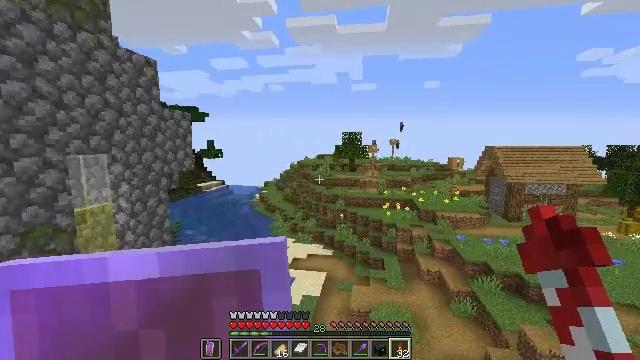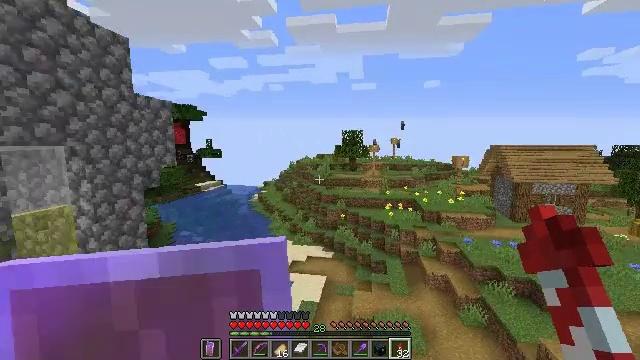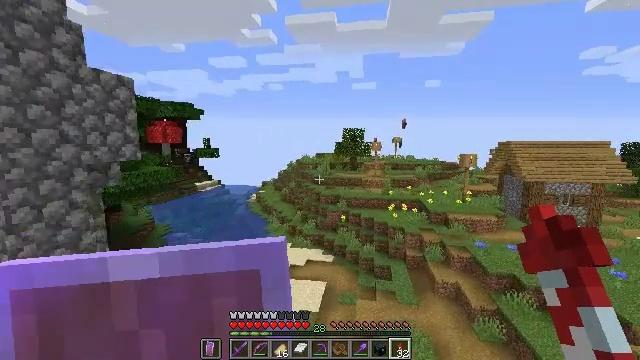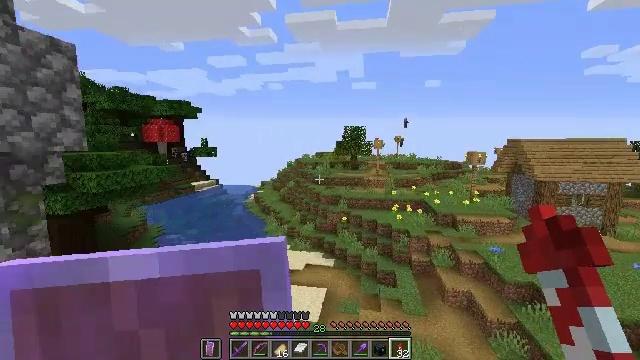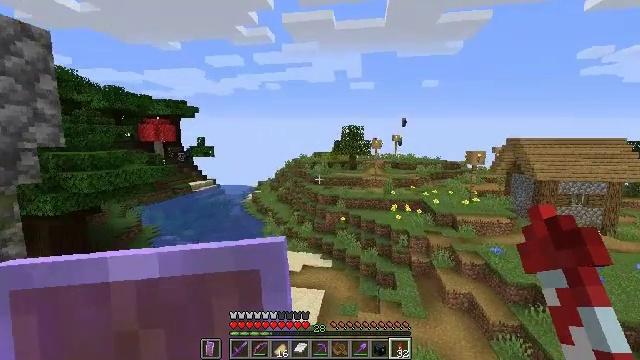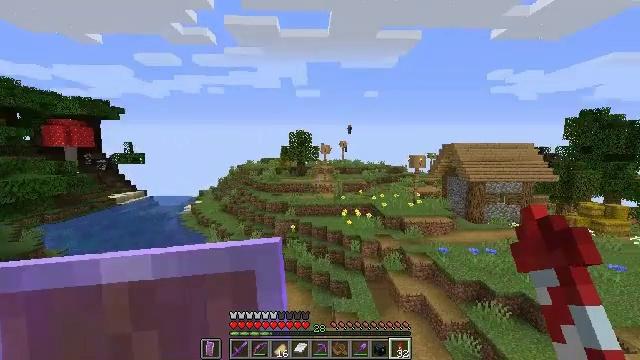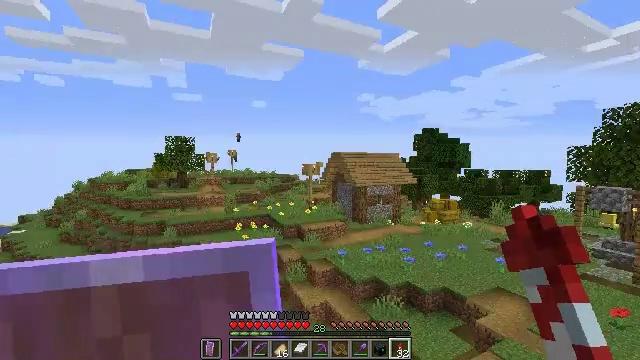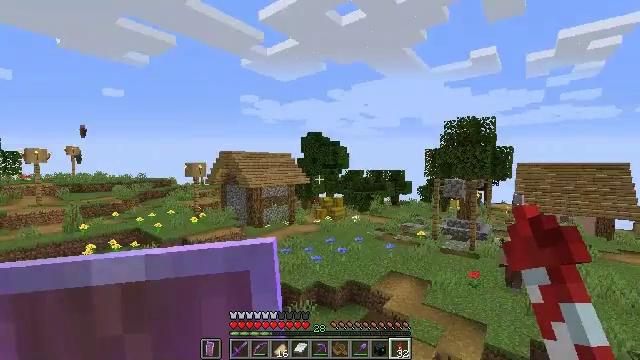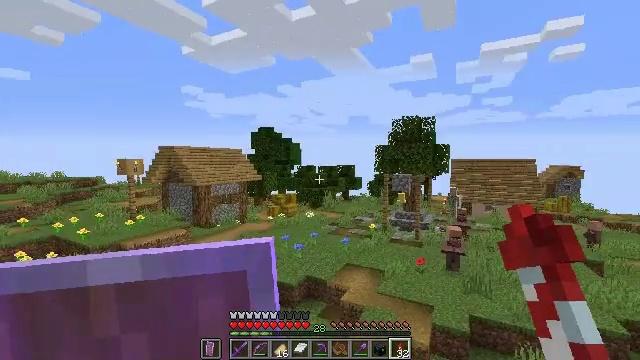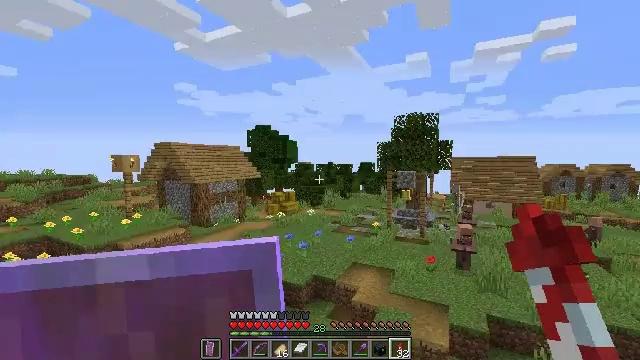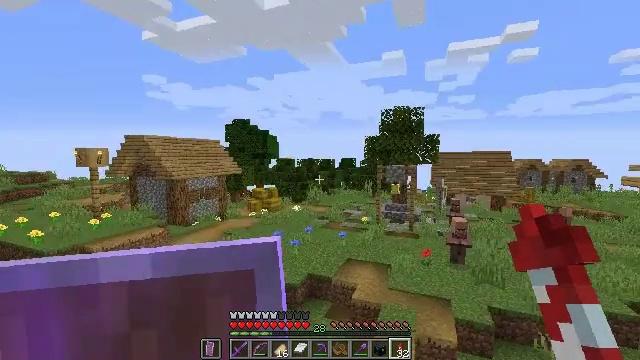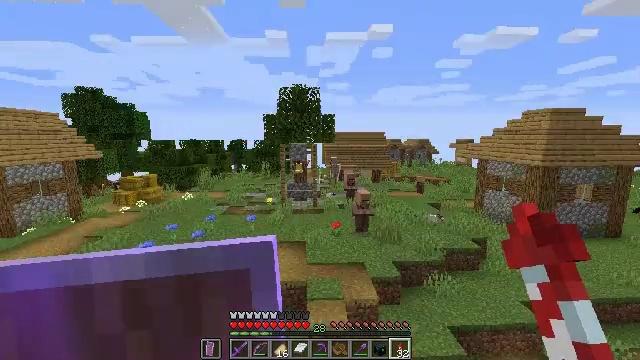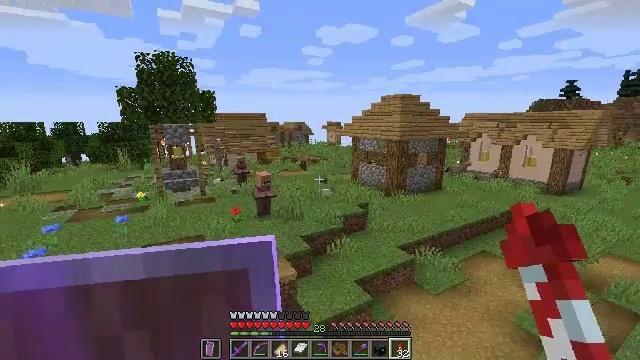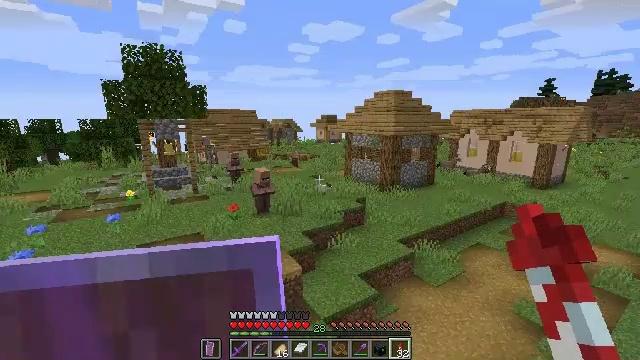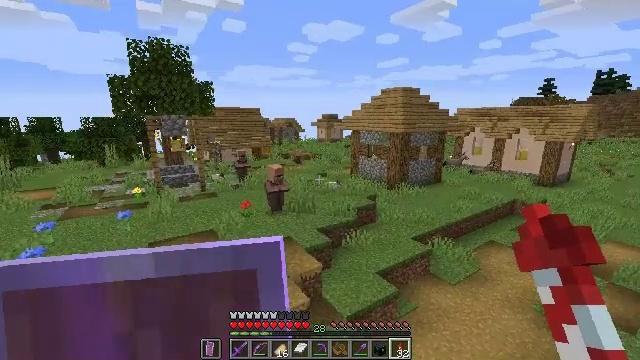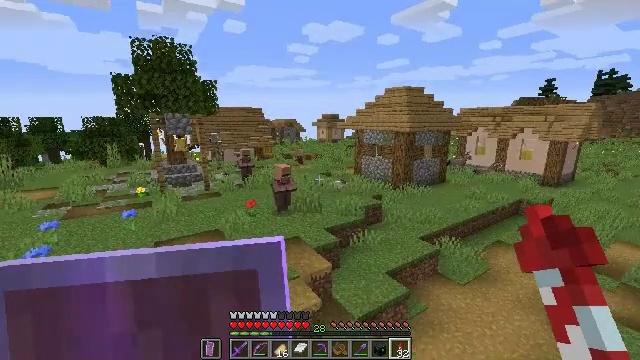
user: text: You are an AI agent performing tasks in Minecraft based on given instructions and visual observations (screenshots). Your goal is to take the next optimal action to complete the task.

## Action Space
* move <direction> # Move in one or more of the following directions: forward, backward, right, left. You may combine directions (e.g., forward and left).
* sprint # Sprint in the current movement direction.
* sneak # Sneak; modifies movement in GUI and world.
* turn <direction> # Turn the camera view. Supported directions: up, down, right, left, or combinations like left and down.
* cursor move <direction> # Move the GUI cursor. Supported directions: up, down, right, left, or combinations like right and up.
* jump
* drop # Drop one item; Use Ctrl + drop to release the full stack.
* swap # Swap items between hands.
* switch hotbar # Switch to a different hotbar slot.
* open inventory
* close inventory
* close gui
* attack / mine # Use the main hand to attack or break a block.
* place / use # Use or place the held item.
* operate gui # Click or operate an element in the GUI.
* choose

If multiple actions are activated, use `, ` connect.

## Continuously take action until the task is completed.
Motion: motion action
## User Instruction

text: Dig the grass path to transform it.
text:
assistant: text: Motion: no_op
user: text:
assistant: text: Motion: no_op
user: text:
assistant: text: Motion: no_op
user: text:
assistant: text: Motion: no_op
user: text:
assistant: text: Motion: turn right and up
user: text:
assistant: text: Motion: turn right and up
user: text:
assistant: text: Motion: turn right
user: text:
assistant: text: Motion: turn right
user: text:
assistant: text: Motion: turn right
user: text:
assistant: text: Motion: turn right
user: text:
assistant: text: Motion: turn right and down
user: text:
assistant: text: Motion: turn right and down
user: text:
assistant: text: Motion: turn right
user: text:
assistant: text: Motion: no_op
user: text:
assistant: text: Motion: no_op
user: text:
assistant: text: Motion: no_op
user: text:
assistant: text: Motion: no_op
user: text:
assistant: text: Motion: no_op
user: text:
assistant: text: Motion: no_op
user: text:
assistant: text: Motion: no_op
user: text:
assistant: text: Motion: no_op
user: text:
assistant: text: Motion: no_op
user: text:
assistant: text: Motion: no_op
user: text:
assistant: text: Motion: no_op
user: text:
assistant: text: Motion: no_op
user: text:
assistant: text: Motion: no_op
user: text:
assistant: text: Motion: no_op
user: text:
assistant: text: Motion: no_op
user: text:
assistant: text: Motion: no_op
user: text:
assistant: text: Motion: no_op